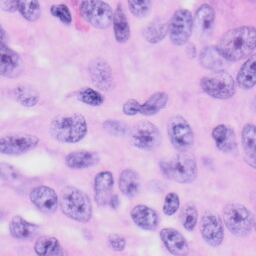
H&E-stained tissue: Skin